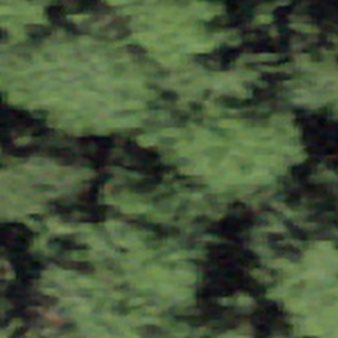
Label: other